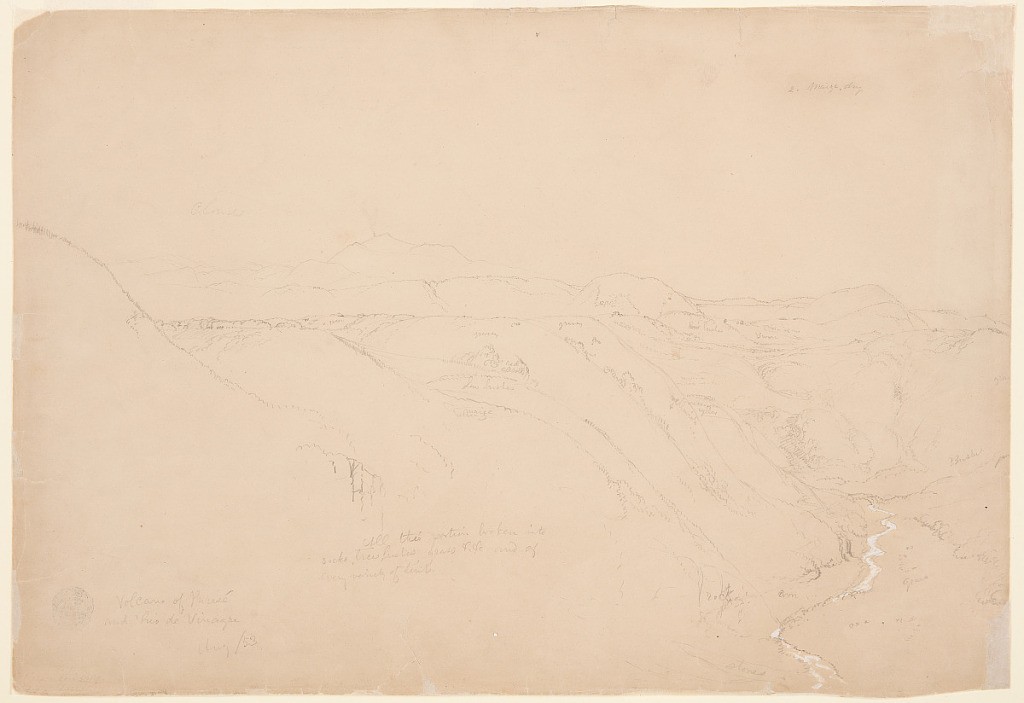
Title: Volcano Puracé and the Rio de Vinagre, Colombia
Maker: Frederic Edwin Church, American, 1826–1900
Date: August 1853
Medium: Graphite and white gouache on tan wove paper
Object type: Drawing
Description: Landscape sketch showing a view of the volcano Puracé and the valley of the Rio de Vinagre in Colombia. Extremely steep mountainsides in the foreground at left descend to the river, highlighted in white gouache, which winds through a narrow valley at lower right. A plateau with sporadic houses comprises the central and left middle distance, while rolling, mountainouse terrain extends into the background, where a smoking Puracé is visible at left. The volcano helps form a sharp, serrated horizon.